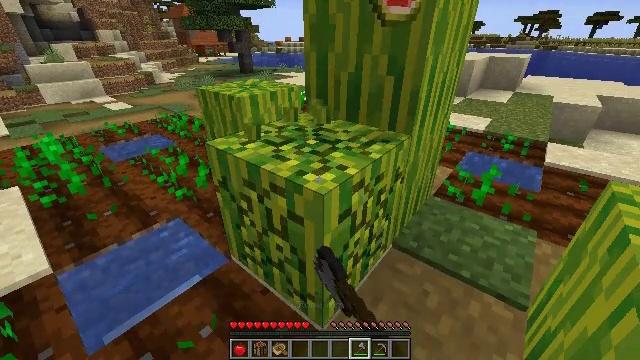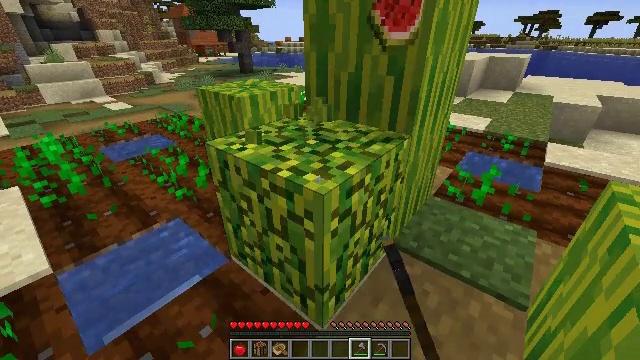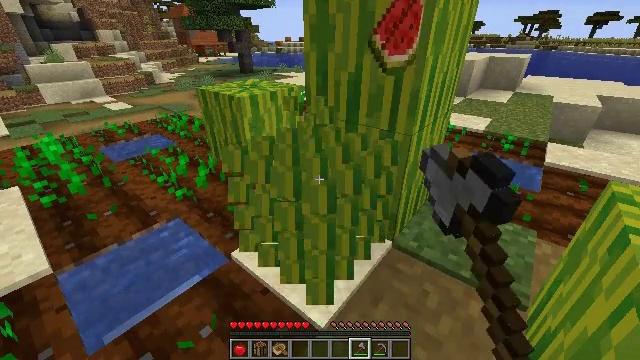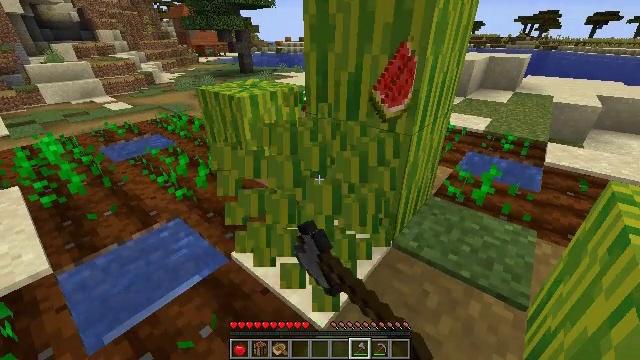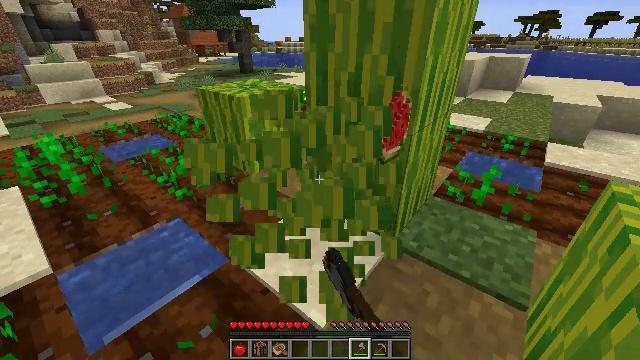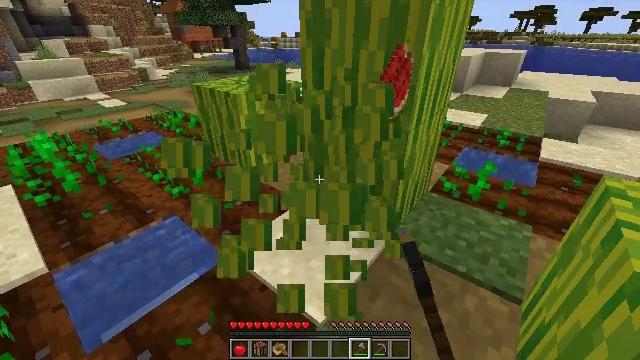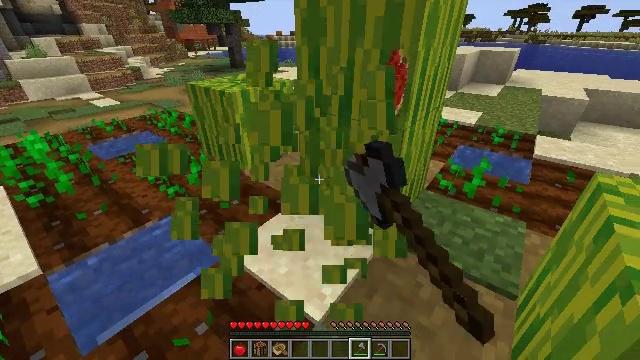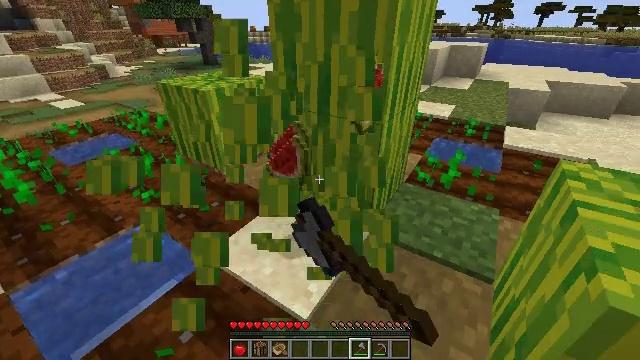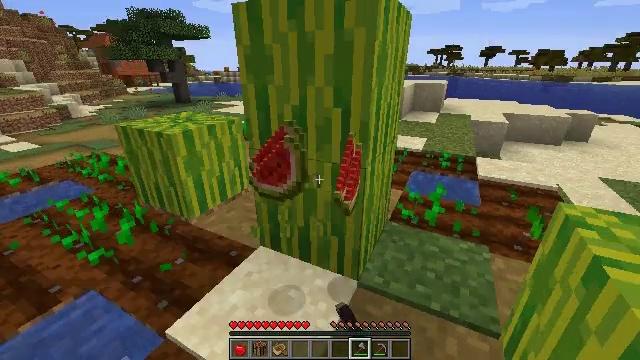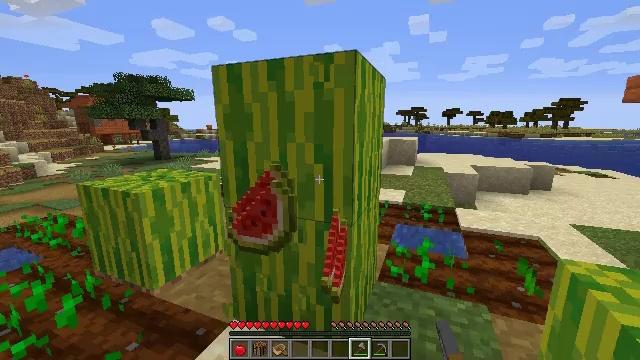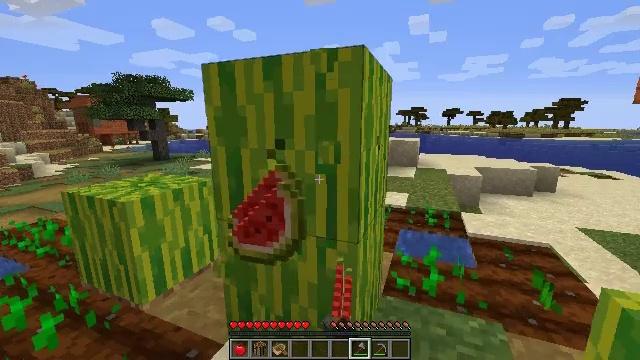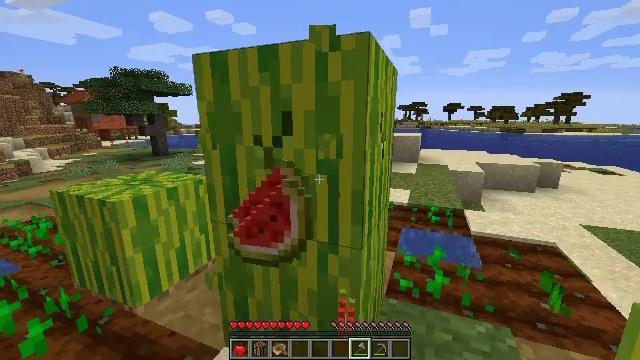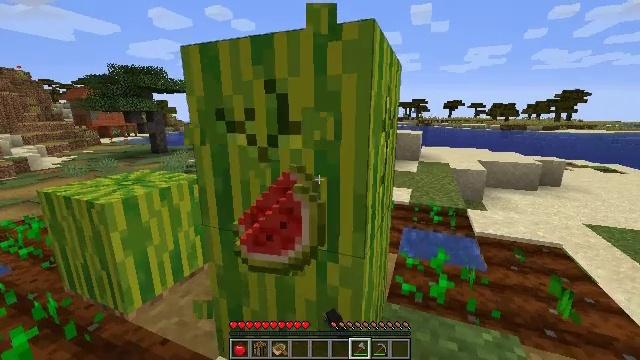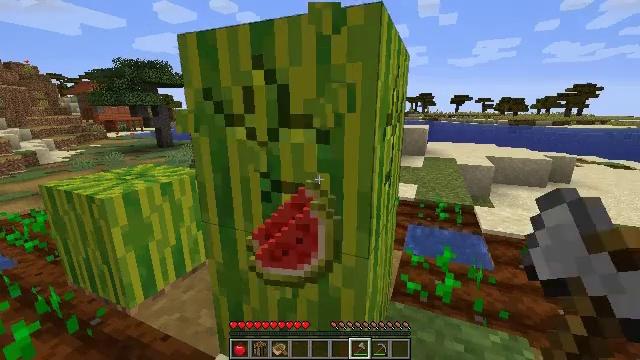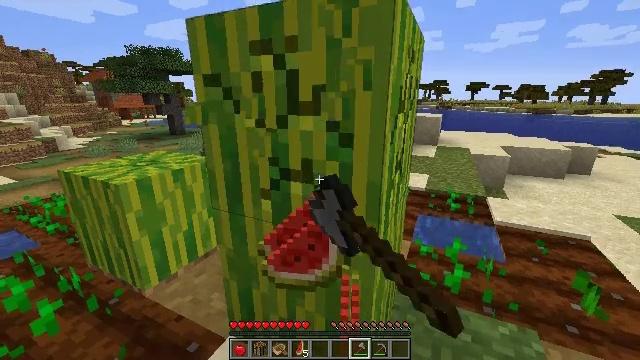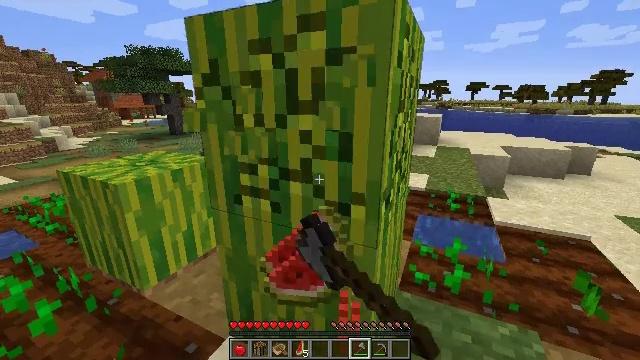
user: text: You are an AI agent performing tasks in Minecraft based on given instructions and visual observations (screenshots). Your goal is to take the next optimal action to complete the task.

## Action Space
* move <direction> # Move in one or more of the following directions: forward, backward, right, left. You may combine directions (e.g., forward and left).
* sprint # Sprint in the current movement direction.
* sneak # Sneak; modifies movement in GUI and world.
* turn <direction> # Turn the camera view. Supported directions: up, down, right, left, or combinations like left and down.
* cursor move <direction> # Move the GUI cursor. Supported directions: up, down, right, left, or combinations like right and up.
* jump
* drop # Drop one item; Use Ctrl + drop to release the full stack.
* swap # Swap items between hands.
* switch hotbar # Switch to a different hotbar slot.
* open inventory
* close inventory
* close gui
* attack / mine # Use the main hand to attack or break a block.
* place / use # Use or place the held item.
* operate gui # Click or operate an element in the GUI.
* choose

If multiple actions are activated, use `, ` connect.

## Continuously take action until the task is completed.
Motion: motion action
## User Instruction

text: Gather melon for food.
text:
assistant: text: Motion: attack / mine
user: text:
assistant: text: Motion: attack / mine
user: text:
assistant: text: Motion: attack / mine
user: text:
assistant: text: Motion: attack / mine
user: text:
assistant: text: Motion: attack / mine
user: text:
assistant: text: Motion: attack / mine
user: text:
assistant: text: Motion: move forward, turn right, attack / mine
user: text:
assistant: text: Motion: move forward, turn right and up, attack / mine
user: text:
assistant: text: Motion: move forward, turn right and up, attack / mine
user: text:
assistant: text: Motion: move forward, attack / mine
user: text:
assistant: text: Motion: turn down, attack / mine
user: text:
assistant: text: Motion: attack / mine
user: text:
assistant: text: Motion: turn left and down, attack / mine
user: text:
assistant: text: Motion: turn left and down, attack / mine
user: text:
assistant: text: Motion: attack / mine
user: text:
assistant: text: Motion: attack / mine
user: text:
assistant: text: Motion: attack / mine
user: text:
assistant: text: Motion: attack / mine
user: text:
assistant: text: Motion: attack / mine
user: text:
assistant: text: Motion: attack / mine
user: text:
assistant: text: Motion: turn down, attack / mine
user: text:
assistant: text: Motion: turn down, attack / mine
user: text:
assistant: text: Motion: turn right and down, attack / mine
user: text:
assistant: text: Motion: turn down, attack / mine
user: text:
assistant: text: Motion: attack / mine
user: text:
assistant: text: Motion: attack / mine
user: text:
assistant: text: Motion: attack / mine
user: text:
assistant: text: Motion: attack / mine
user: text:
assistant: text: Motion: attack / mine
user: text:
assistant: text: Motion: attack / mine